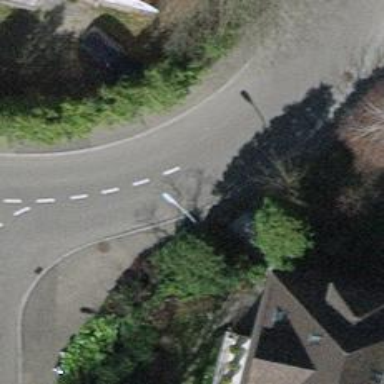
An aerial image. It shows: Sidewalk.